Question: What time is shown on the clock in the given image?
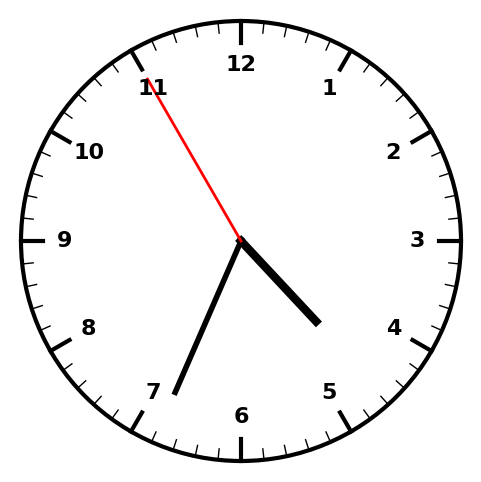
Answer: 04:33:55